Question: I'm not a SQL server expert by any means, and I'm hoping this is something simple. The scenario: I create a new database with all the defaults, then add a table with a primary key and two nvarchar(max) fields, but I forget to set the identity specification on the key so I go back and try to change it the IsIdentity property from No to Yes and I get the following error:

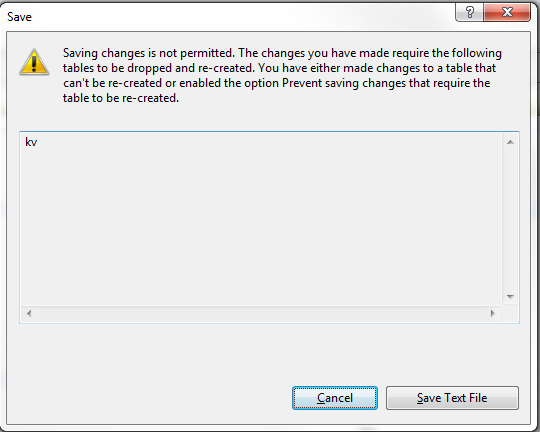
Answer: Found <URL> after posting my question - leaving up to moderators to decide if this is something to keep or not...
The simplest way to bypass this error is to go into Option - Designers and uncheck the option Prevent saving changes that require table re-creation.